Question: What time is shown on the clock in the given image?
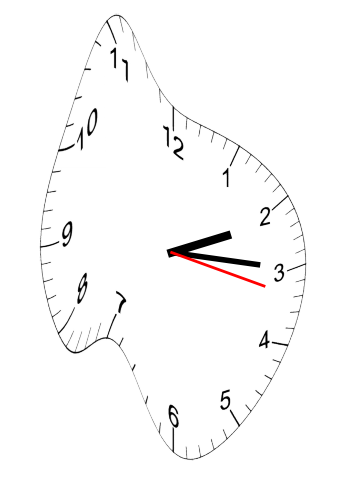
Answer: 02:15:17